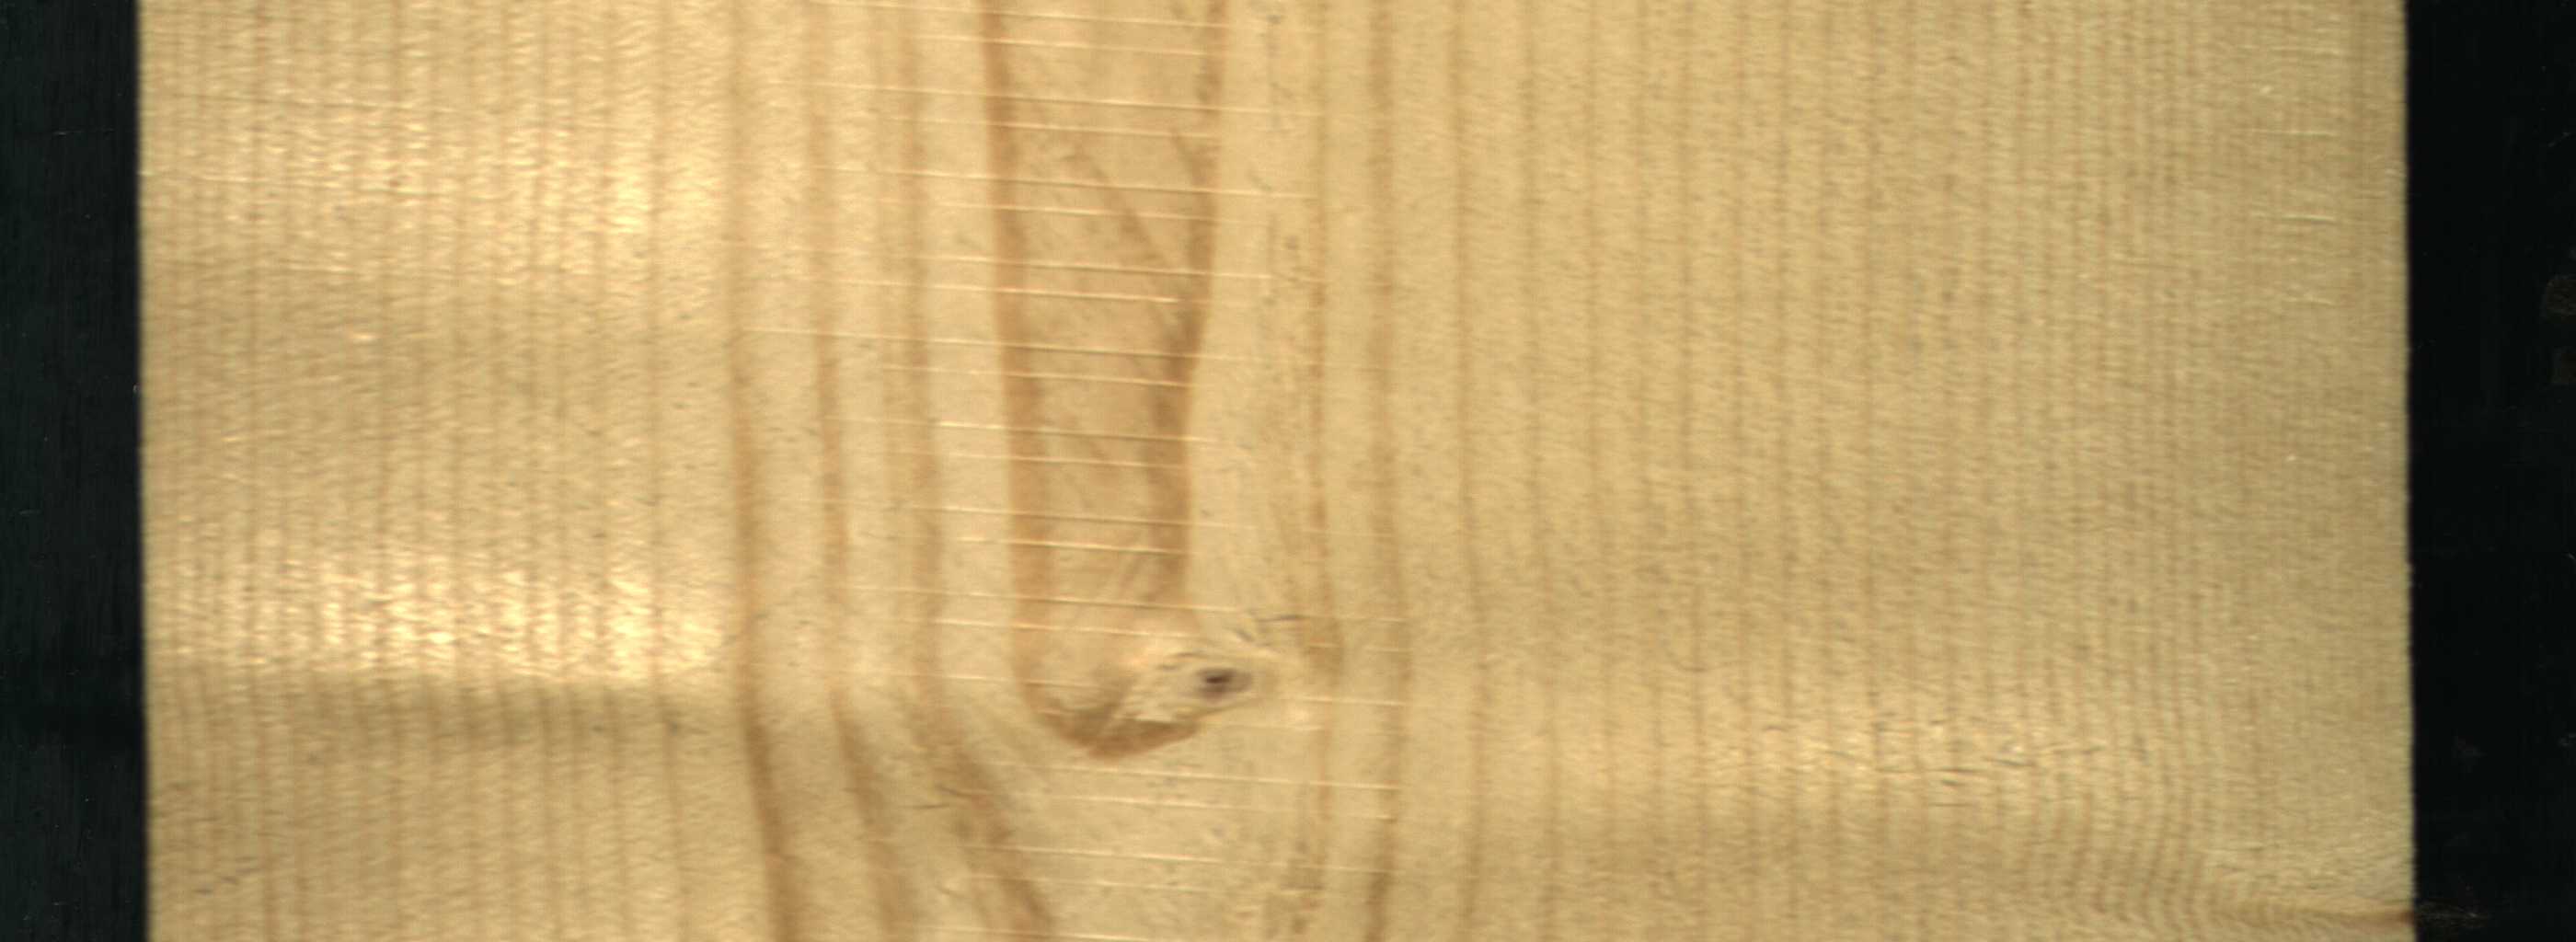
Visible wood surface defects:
Live_Knot